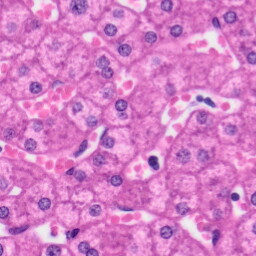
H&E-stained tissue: Liver